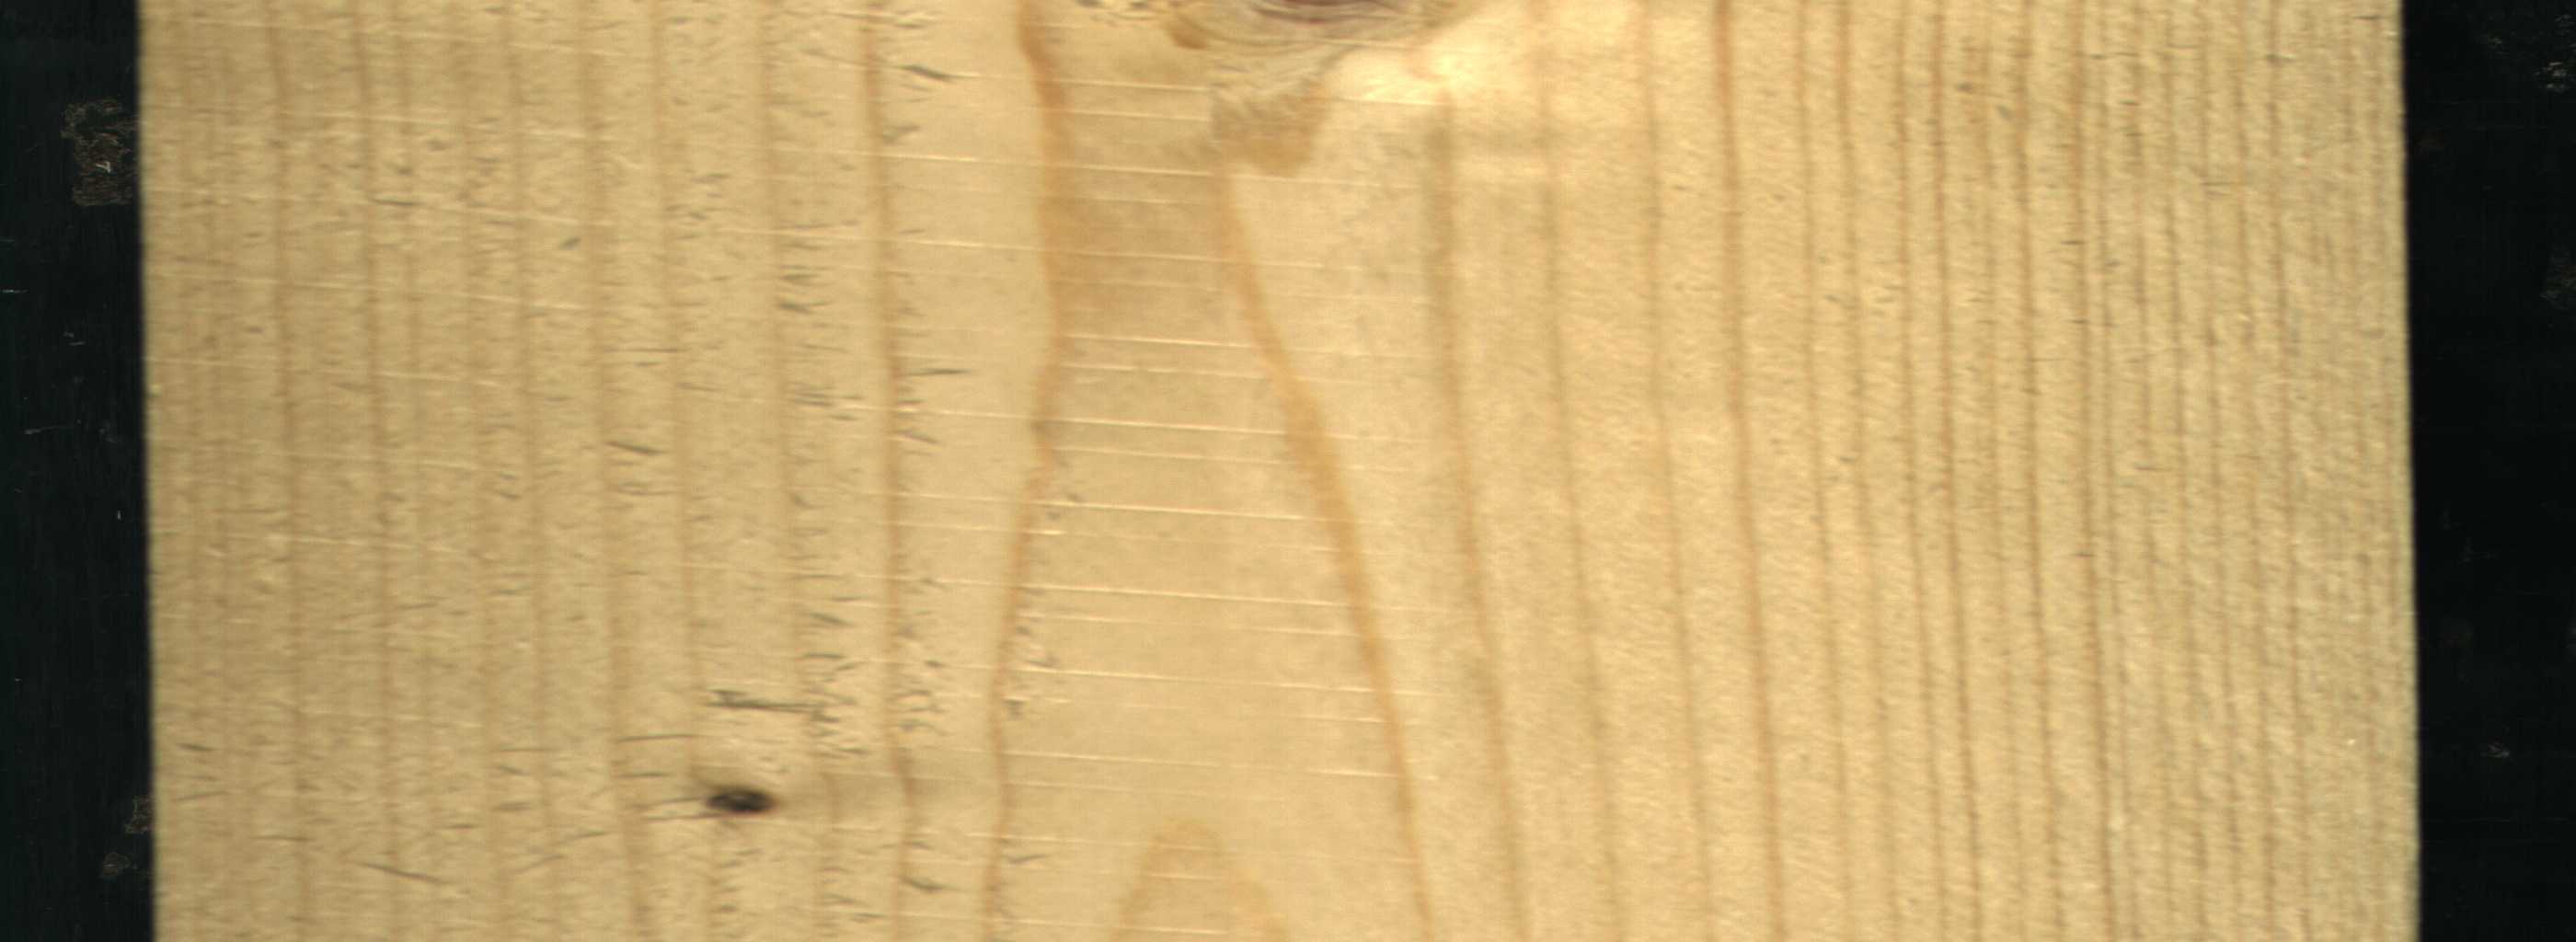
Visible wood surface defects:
Live_Knot
Live_Knot